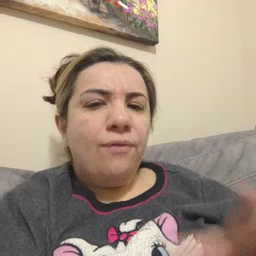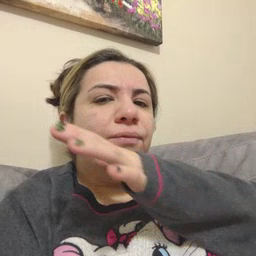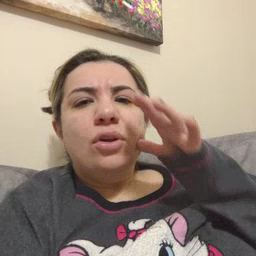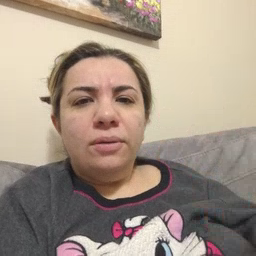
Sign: farm